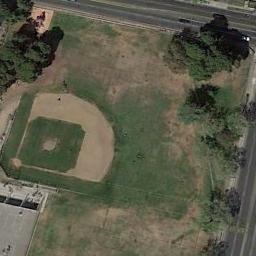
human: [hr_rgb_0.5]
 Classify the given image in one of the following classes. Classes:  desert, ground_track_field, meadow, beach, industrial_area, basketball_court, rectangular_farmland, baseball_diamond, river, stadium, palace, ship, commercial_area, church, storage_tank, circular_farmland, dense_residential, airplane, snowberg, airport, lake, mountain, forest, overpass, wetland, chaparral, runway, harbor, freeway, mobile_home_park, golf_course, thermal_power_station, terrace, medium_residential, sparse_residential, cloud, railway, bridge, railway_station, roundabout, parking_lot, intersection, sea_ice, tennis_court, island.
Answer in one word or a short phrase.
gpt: baseball_diamond